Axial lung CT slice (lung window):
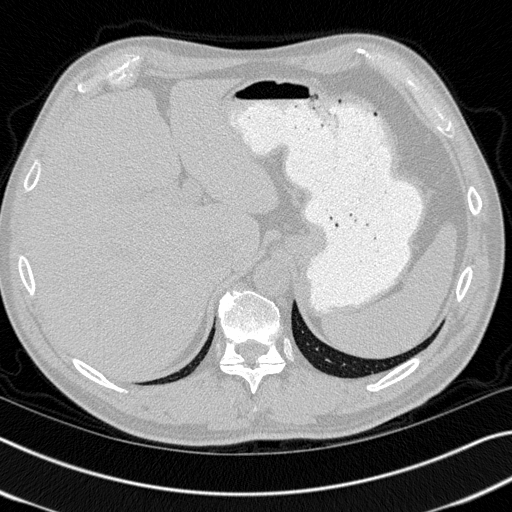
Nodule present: no